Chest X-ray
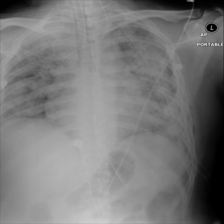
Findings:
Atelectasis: negative
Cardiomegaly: negative
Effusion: negative
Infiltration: positive
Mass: negative
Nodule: negative
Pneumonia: positive
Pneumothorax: negative
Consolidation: negative
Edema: positive
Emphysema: positive
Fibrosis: negative
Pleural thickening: negative
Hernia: negative